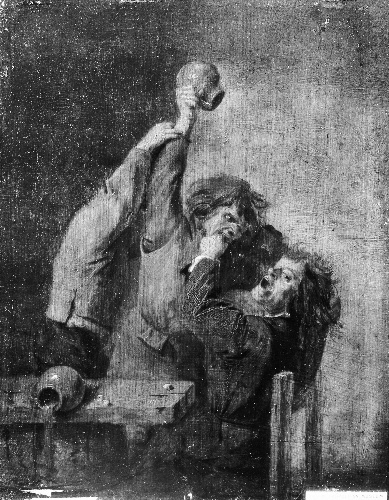
Title: The Brawl
Artist: Adriaen Brouwer
Artist bio: Flemish, 17th century
Object type: Painting
Classification: Paintings
Medium: Oil on wood
Dimensions: 9 5/8 x 7 1/2 in. (24.4 x 19.1 cm)
Department: European Paintings
Credit line: The Friedsam Collection, Bequest of Michael Friedsam, 1931
Accession year: 1932
Repository: Metropolitan Museum of Art, New York, NY
Tags: Anger|Men